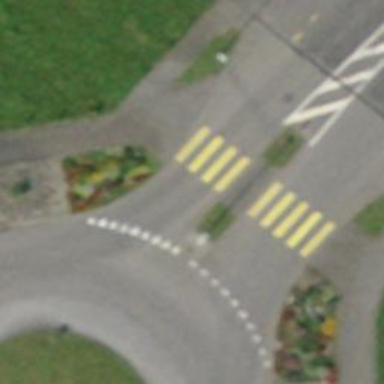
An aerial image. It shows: Uncontrolled crossing with zebra marking and crossing island.